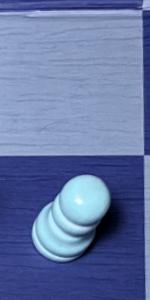
Label: Pawn_White